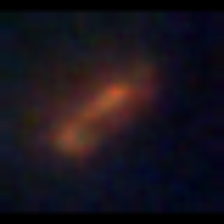
Taxon: Pennate
Group: Diatoms